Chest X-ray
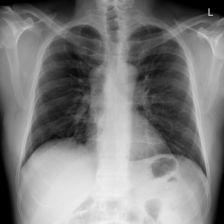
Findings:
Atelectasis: negative
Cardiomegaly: negative
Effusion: negative
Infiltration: negative
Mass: negative
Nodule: negative
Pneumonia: negative
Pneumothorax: negative
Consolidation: negative
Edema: negative
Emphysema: negative
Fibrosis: negative
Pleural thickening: negative
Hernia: negative